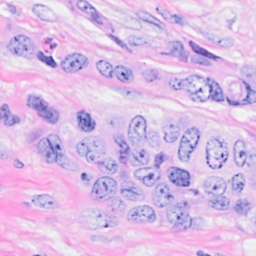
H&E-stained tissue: Breast